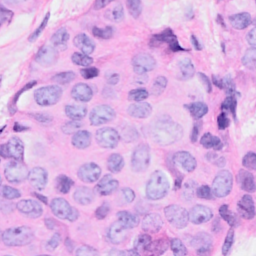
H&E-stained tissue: Breast